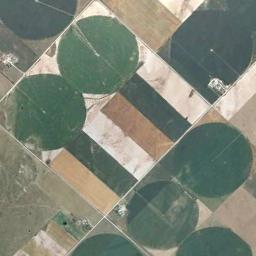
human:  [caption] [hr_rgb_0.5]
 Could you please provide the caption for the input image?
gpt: There are some green circle farmland and square farmland .

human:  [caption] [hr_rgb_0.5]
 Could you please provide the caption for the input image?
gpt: There are many open Spaces .

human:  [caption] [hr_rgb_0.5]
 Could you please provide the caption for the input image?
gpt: Eight neatly arranged circular green fields .

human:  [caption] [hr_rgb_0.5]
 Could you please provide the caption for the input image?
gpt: Several dark green circular farmlands are surrounded by some colourful rectangular farmlands .

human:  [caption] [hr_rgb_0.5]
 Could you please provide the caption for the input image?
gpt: There are a few green circular farmlands and some rectangle farmlands arranged neatly .